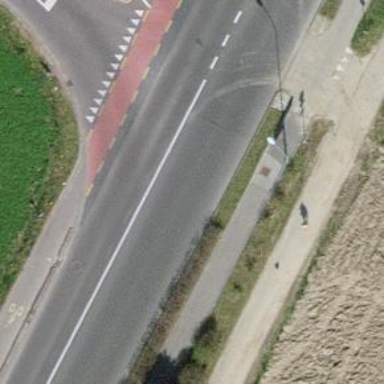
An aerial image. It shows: Asphalt cycleway also suitable for pedestrians.